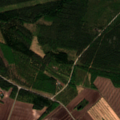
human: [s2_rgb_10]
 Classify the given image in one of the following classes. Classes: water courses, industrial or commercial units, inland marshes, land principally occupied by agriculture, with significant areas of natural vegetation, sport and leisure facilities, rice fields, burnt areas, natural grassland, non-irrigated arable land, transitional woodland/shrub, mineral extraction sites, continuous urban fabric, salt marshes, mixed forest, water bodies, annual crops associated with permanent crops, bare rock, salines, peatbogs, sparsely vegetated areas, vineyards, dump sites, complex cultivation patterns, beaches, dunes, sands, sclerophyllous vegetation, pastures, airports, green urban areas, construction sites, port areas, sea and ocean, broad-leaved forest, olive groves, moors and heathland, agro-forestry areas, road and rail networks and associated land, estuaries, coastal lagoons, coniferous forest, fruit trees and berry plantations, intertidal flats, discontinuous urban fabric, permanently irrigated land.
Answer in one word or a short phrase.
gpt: non-irrigated arable land, coniferous forest, mixed forest, transitional woodland/shrub